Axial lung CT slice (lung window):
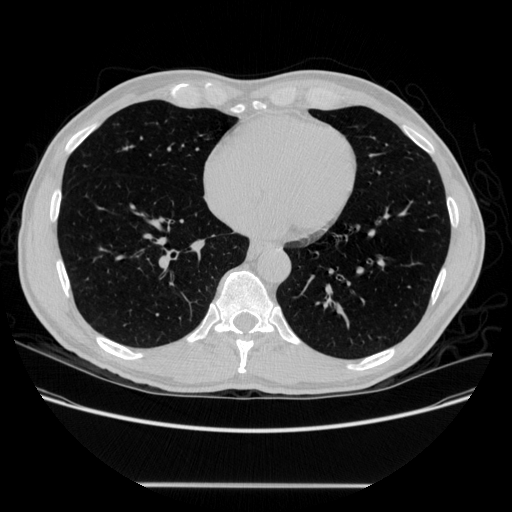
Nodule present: no